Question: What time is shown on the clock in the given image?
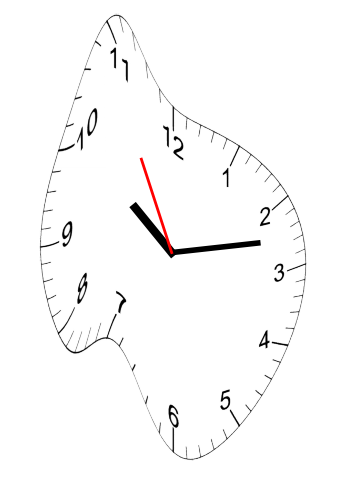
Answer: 10:12:55